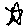
Label: star